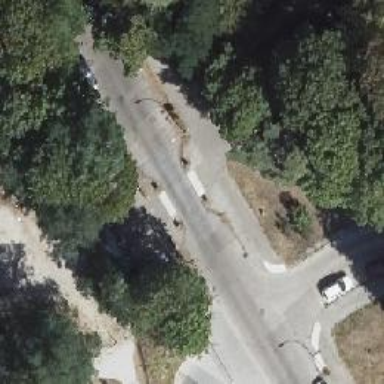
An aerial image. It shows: Residential road with sidewalks on both sides.